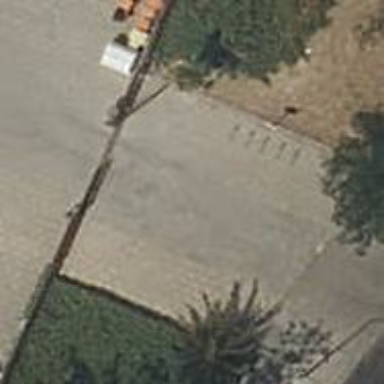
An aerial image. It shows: Bicycle parking area with stands available.